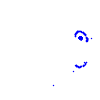
Particle: electron